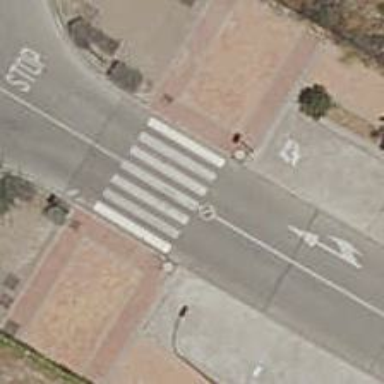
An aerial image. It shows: Uncontrolled road crossing.